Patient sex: M
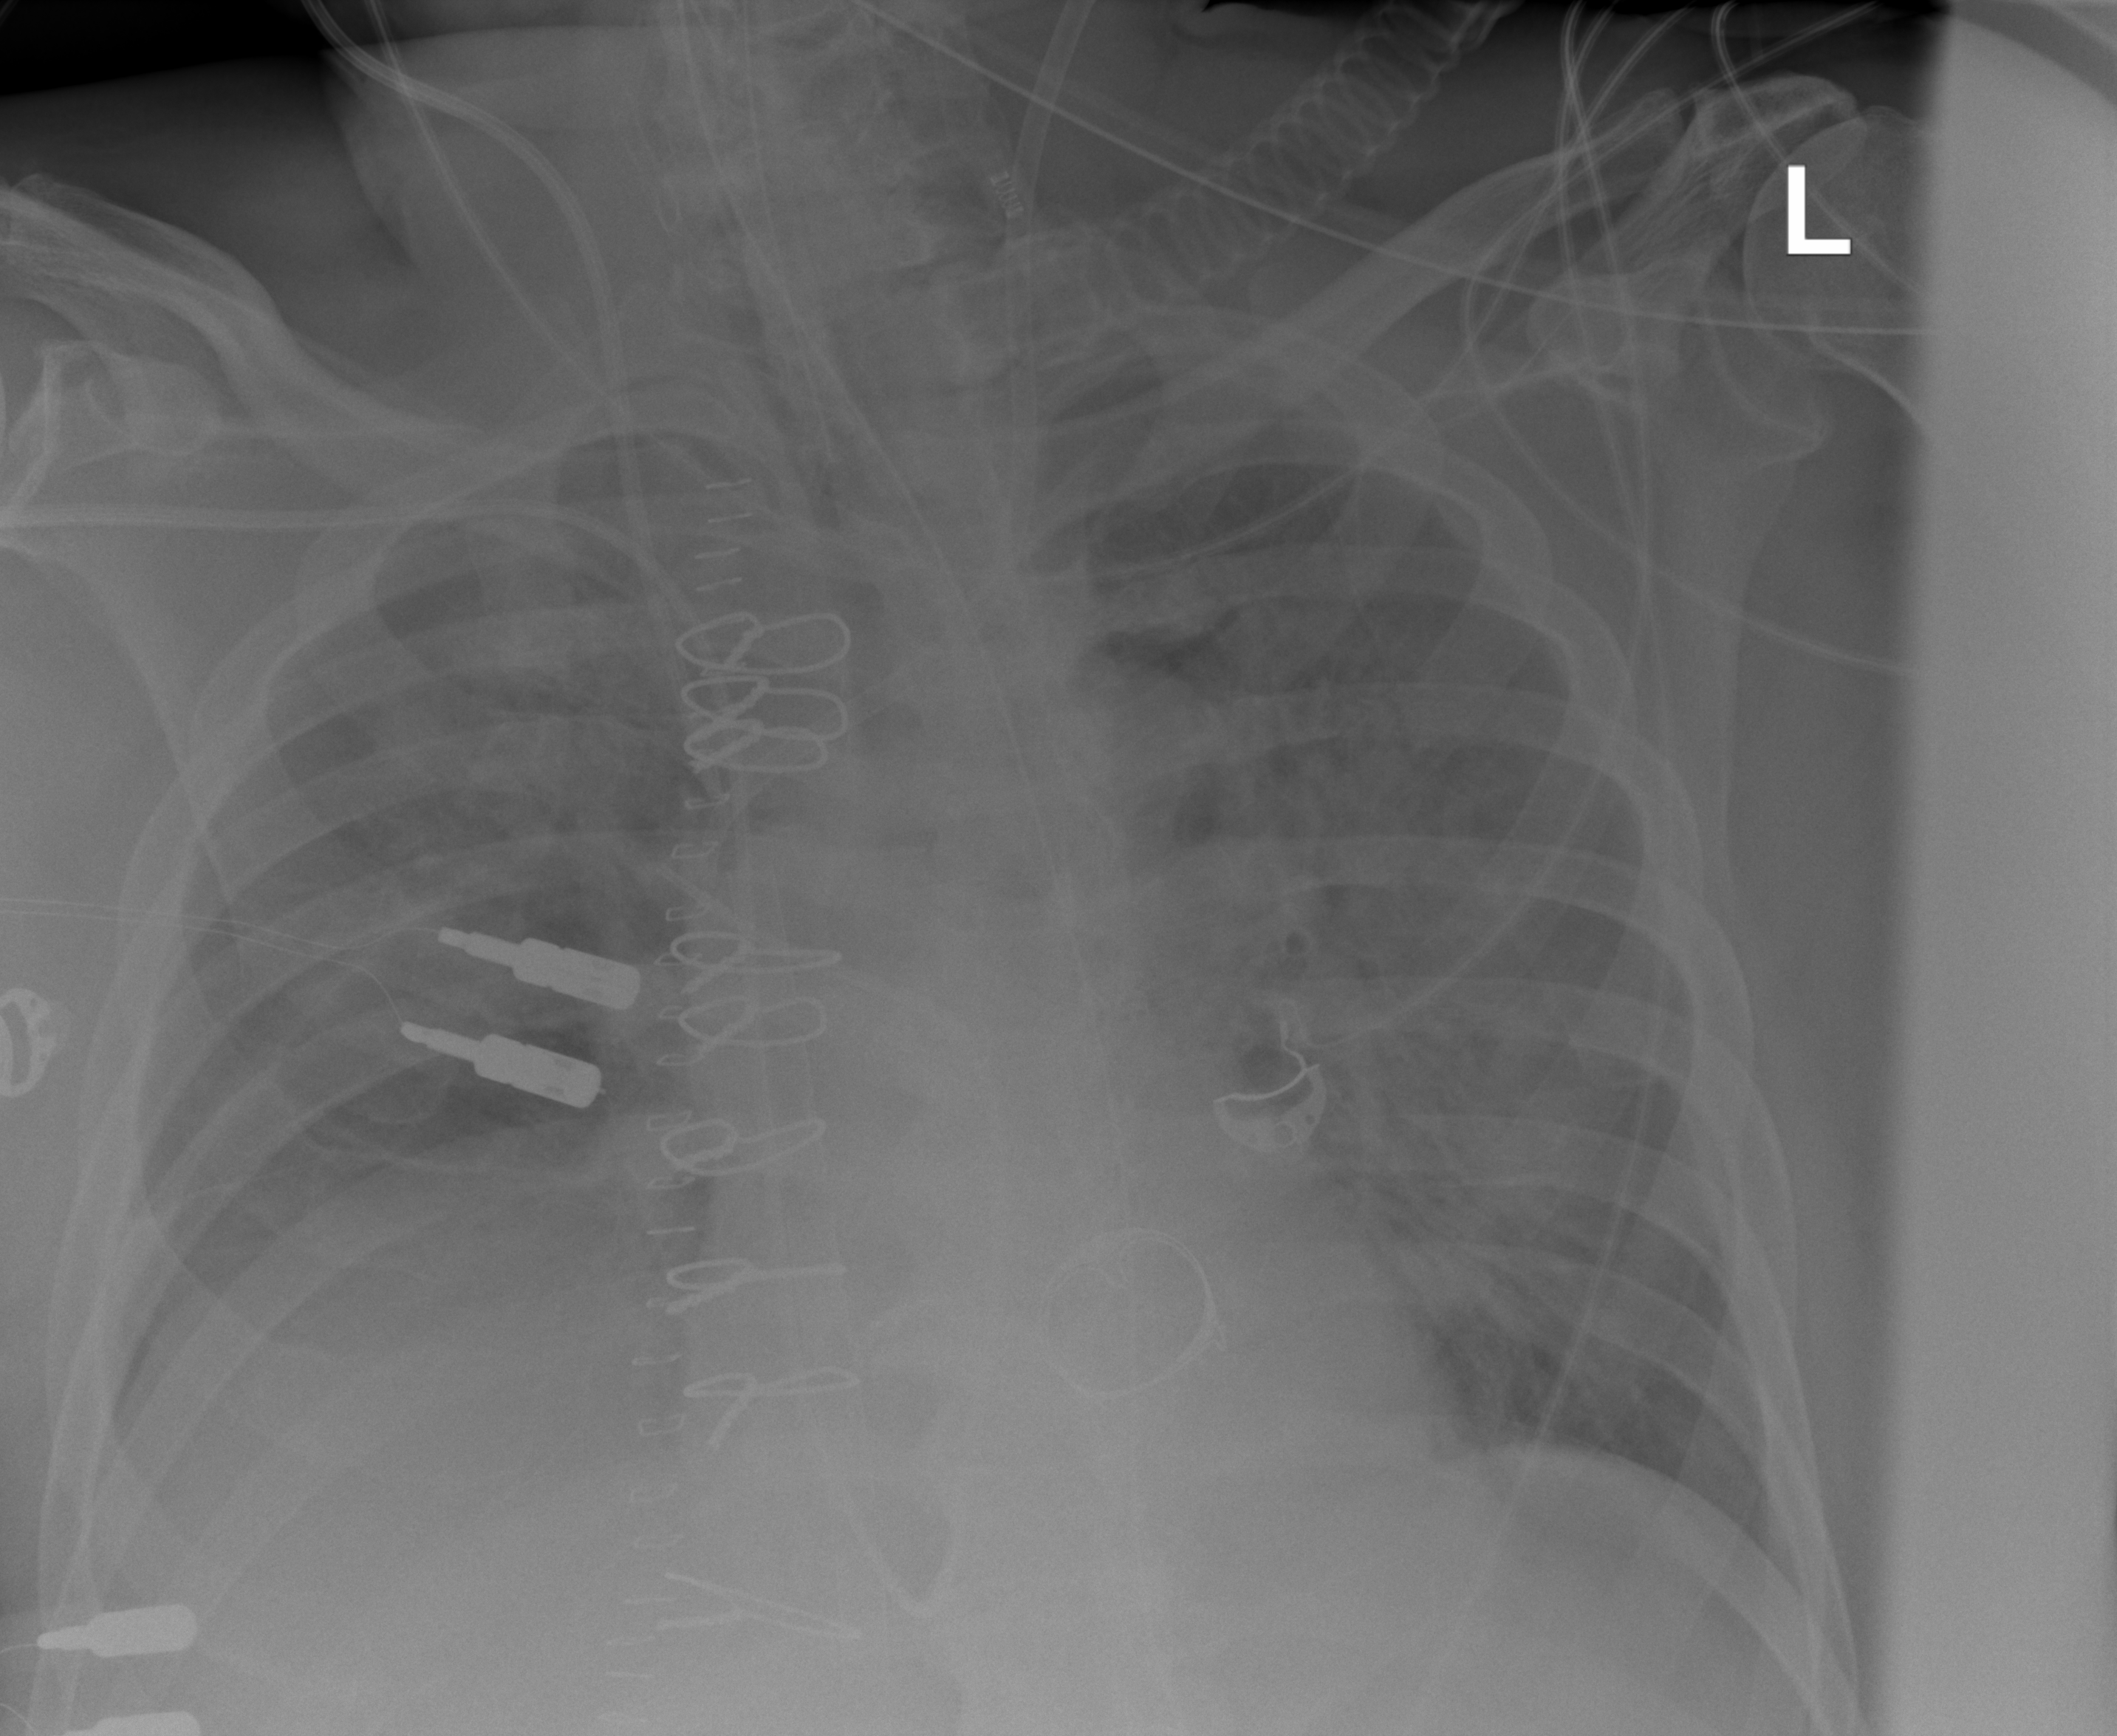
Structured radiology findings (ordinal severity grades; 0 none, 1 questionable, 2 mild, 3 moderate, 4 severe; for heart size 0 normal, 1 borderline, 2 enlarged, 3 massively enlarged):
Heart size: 0
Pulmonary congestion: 3
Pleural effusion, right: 2
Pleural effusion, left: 0
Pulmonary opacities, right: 3
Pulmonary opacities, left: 3
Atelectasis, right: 2
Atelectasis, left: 2